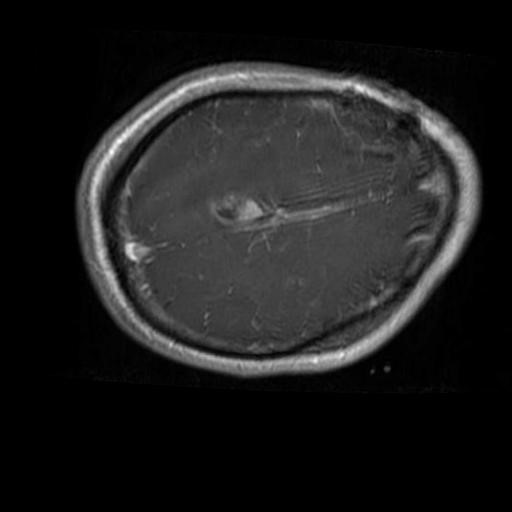
Label: brain_glioma